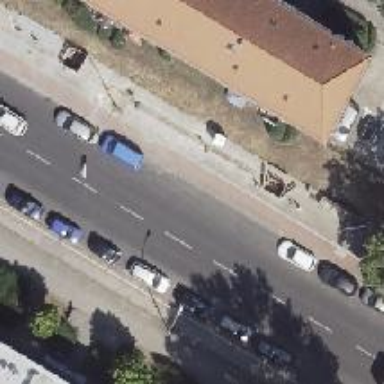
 there is parallel parking available on the street."